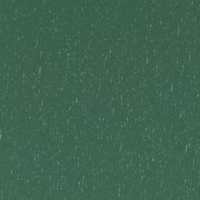
EUNIS habitat code: 14
Species observed at this site:
Cornus sanguinea